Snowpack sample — Rabbit Ears Pass, Jackson County, Colorado, USA (12/17/25, 1:08 PM MST)
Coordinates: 40.387, -106.625
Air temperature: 34 °F
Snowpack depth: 46 cm
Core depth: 10 cm
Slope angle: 6°, slope face: 165°
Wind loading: medium
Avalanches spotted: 0
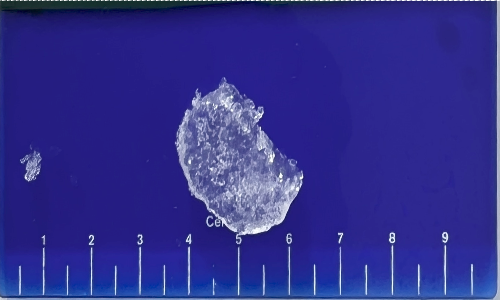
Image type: core
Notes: No avalanches spotted nearby, although collected in a meadowy area with minimal risk on this face of the pass.